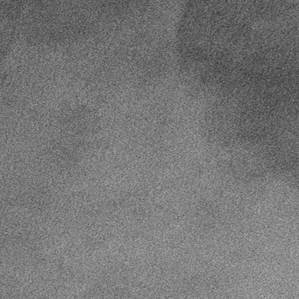
Label: frost